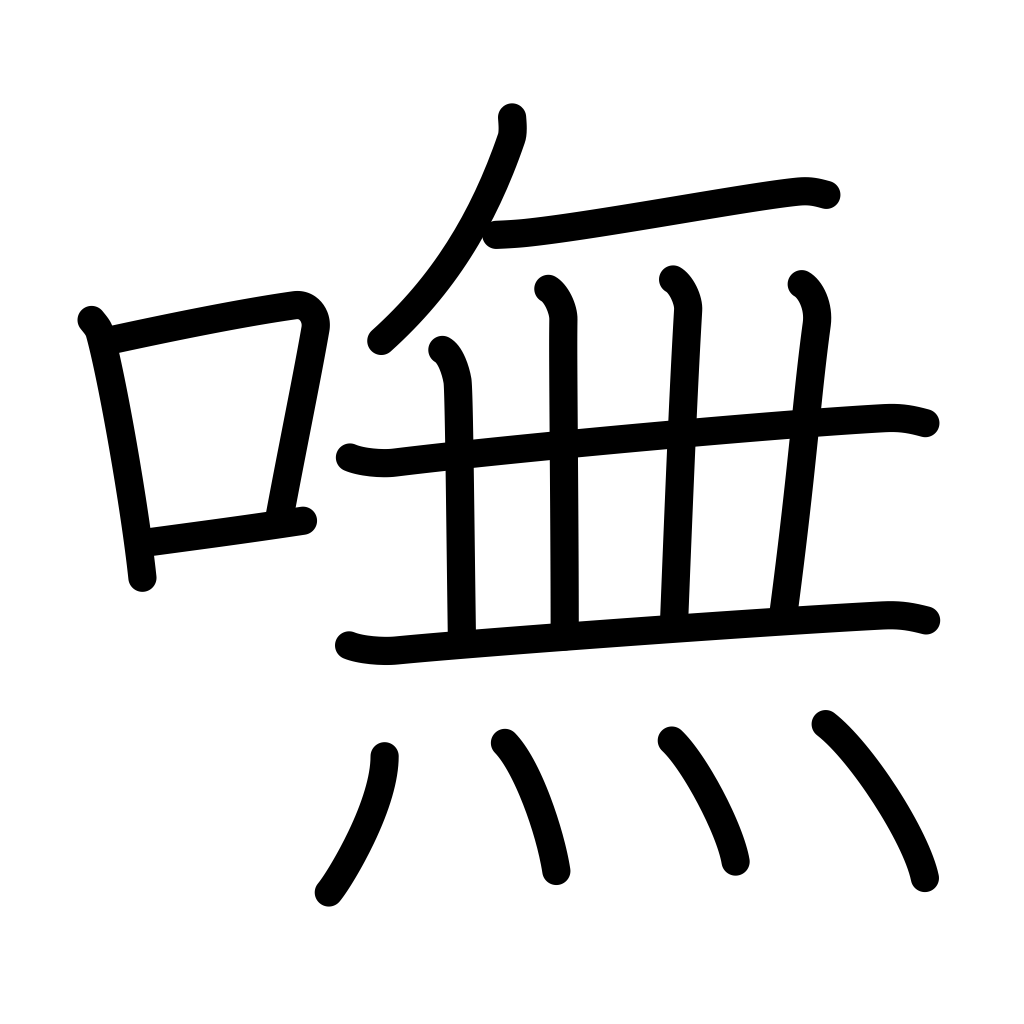
Meaning: how, indeed, I dare say